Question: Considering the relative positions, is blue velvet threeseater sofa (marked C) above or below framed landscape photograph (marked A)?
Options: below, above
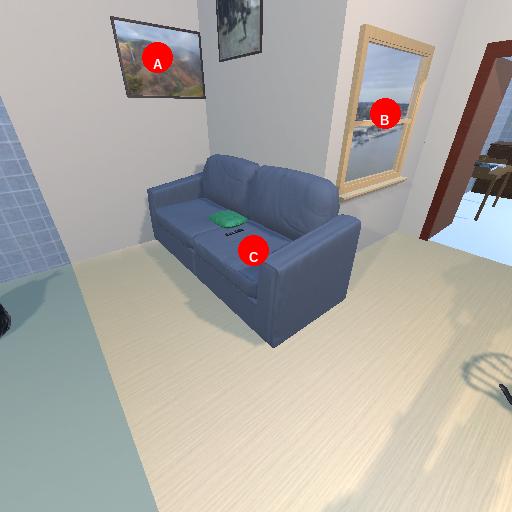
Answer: below